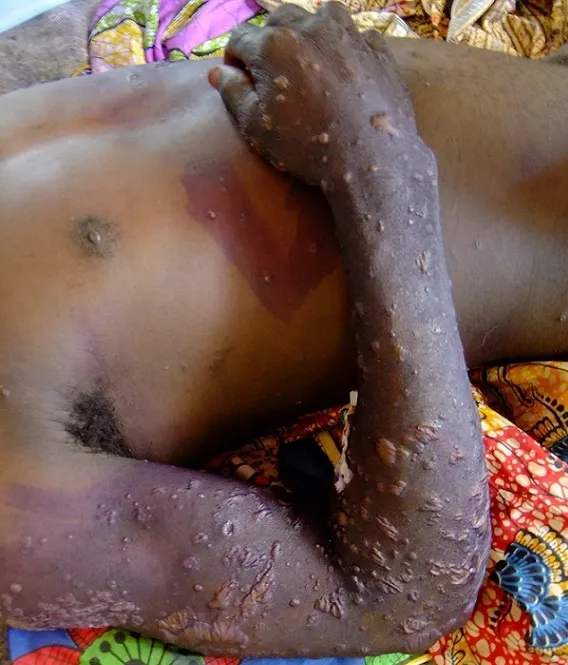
Patient 1, lesions on trunk and right arm.
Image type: medical_photograph (skin_photograph)